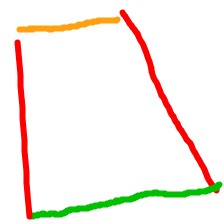
Shape: trapezoid